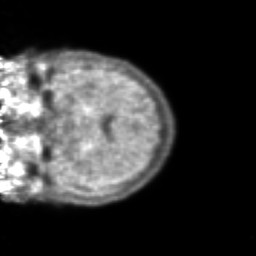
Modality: PET
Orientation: coronal
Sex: female
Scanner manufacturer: ge